八年级 · 组合几何学
如图, $\angle C=\angle D=90^{\circ}, A C=A D, \angle C B D=130^{\circ}$, 则 $\angle B A D=$ \$ \qquad \$ ${ }^{\circ}$.

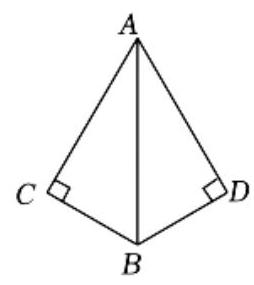
答案: 25